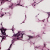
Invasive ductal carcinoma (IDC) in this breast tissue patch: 0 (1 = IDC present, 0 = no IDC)